Question: Calculate the area of the circumscribed rectangle of each polygon according to its color, and then find the sum of the areas of these circumscribed rectangle. The final result only retains the sum of the areas and retains the integer.
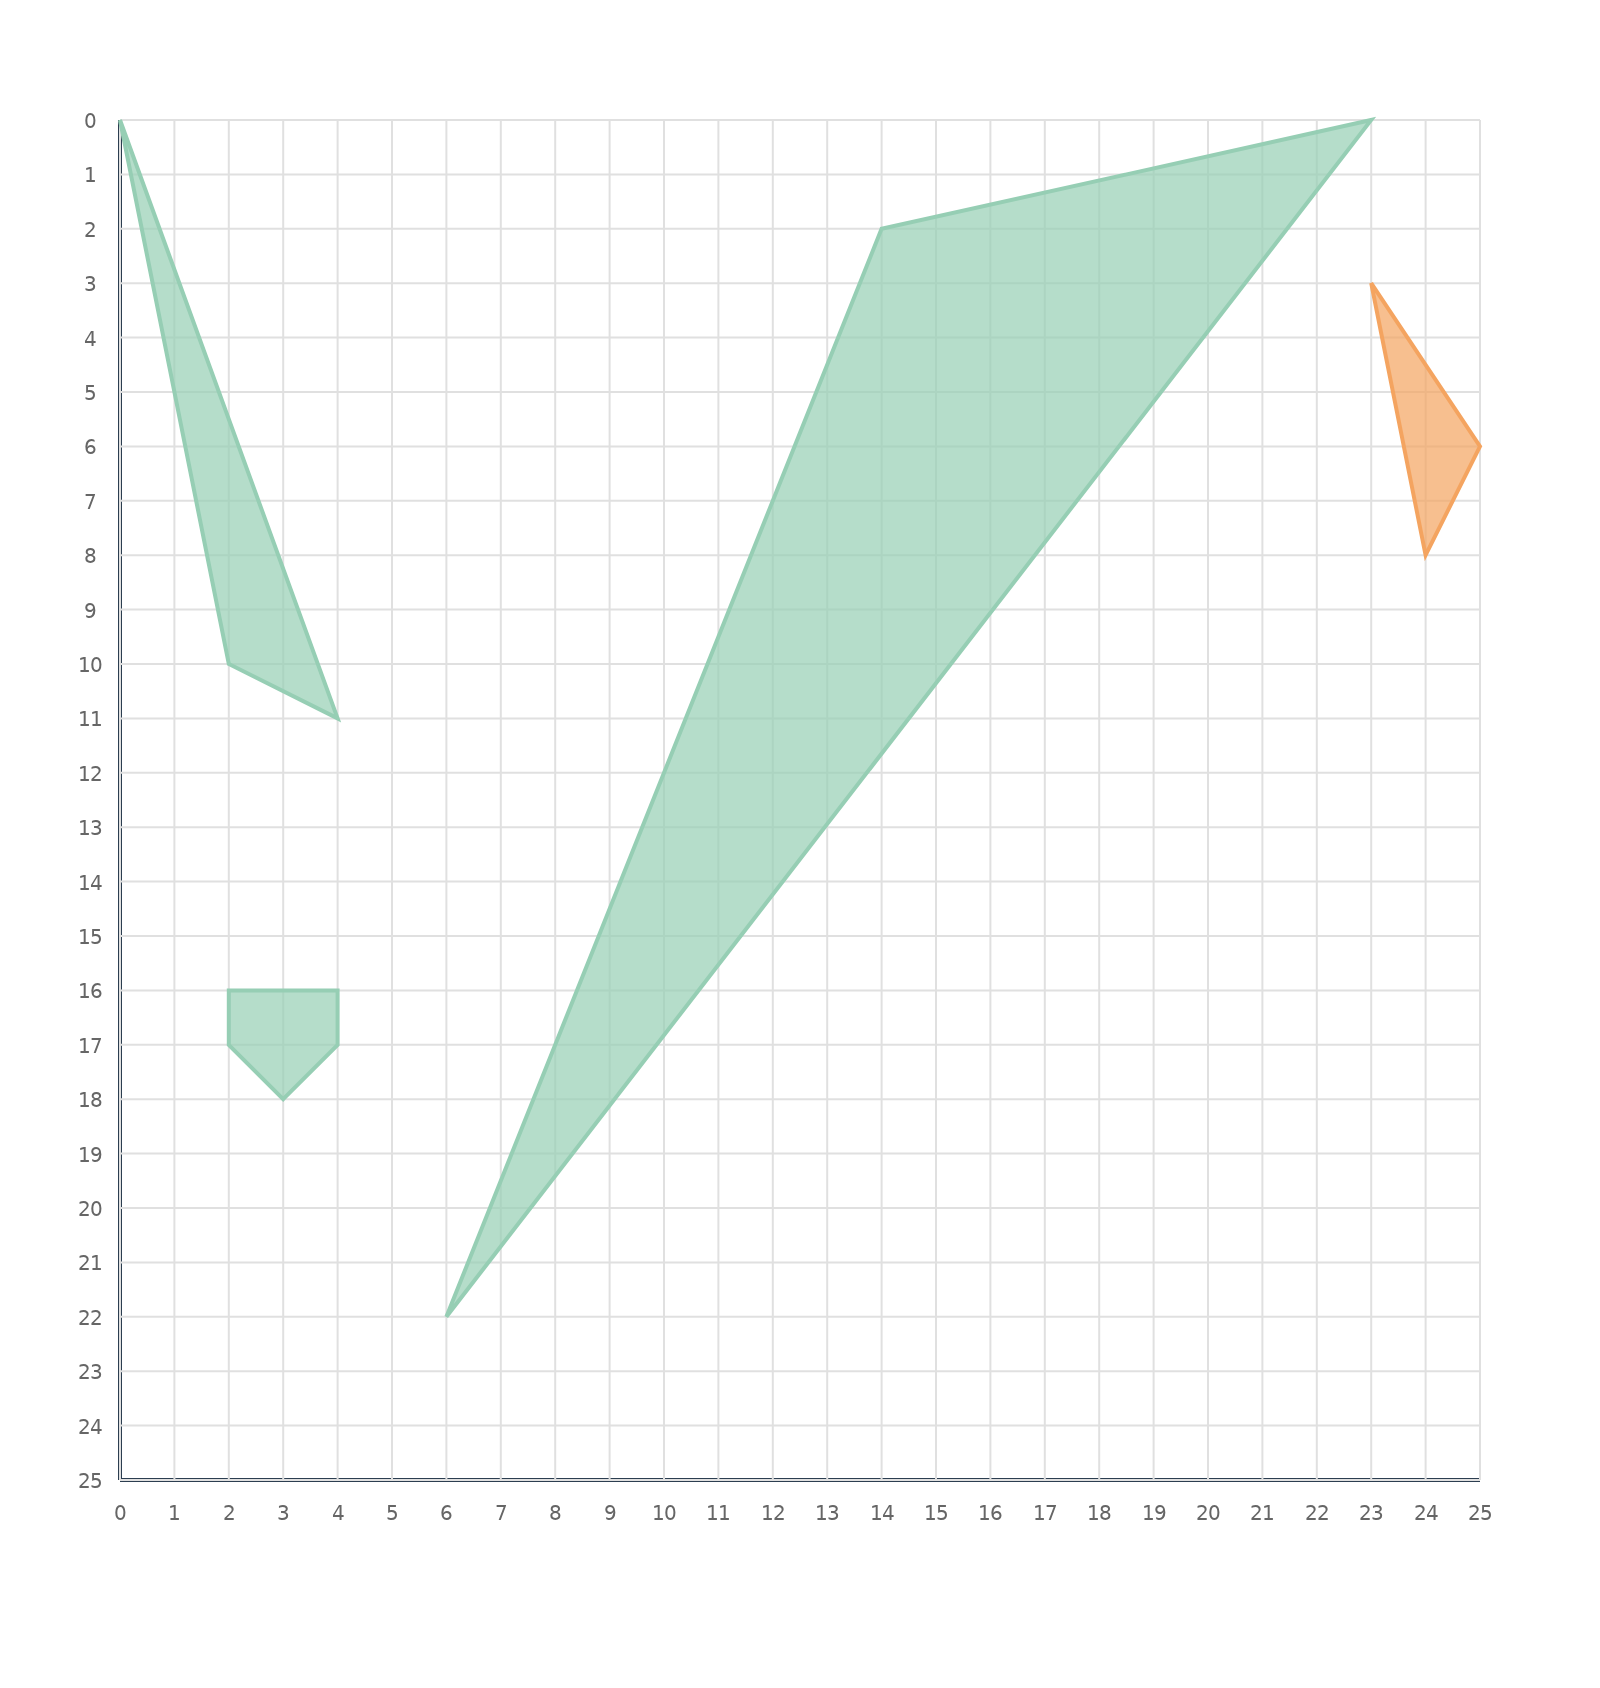
Answer: 516